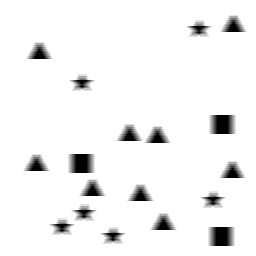
Squares: 3
Triangles: 9
Stars: 6
Total shapes: 18